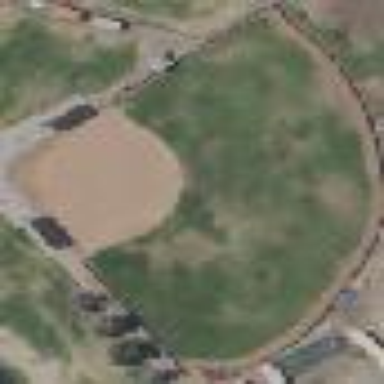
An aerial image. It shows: Softball pitch for leisure sports.